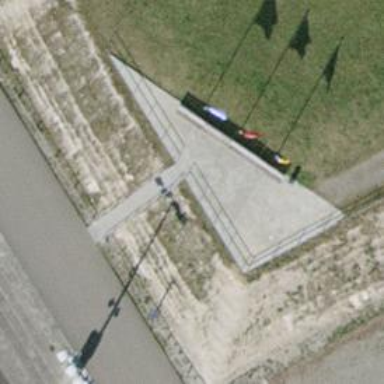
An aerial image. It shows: Bench for seating.